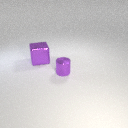
large purple metal cube to the left of small purple metal cylinder